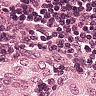
Metastatic tissue present: yes